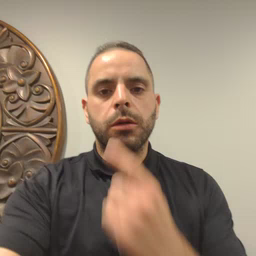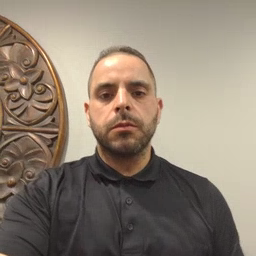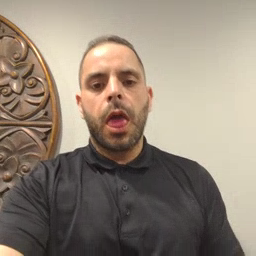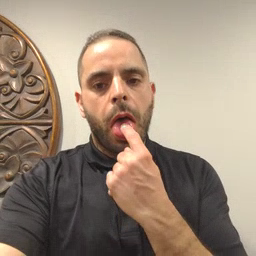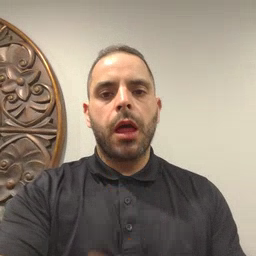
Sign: tongue